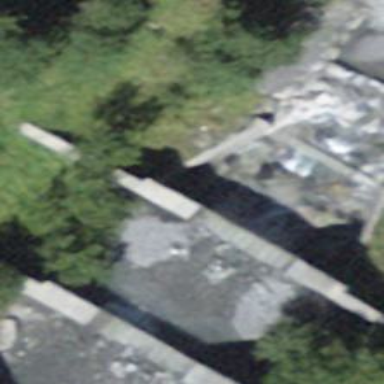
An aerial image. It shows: Check dam beside retaining wall.